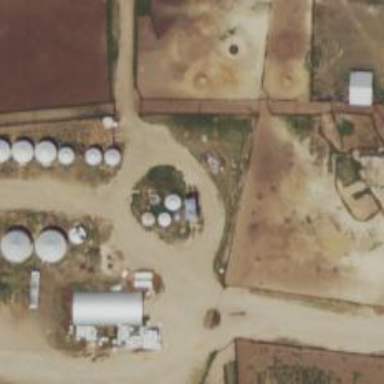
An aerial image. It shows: Silo.